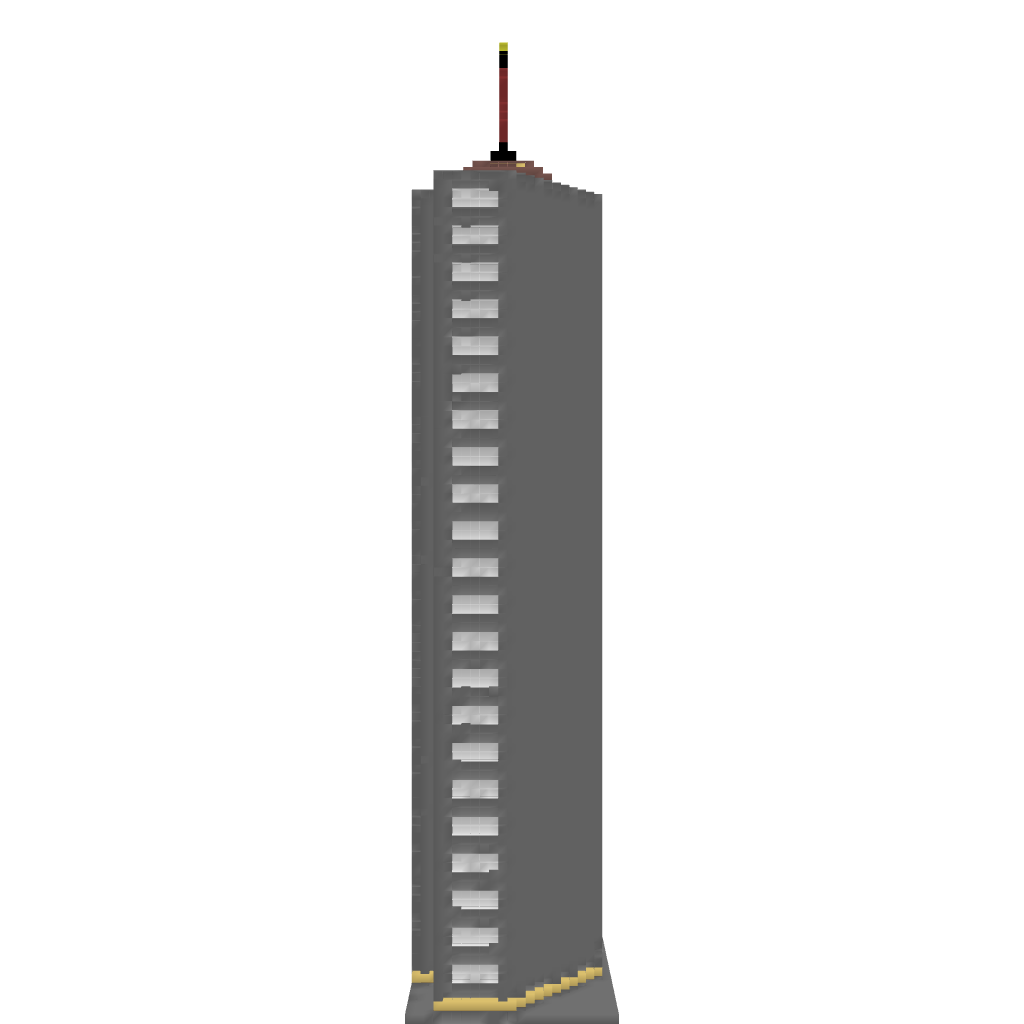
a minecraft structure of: Kuanu Tower bad low quality